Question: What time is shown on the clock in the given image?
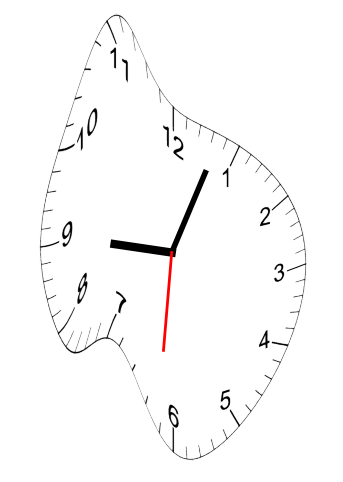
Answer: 09:03:31